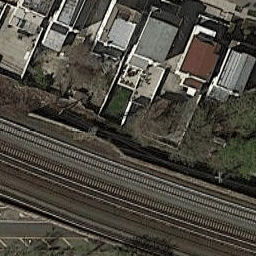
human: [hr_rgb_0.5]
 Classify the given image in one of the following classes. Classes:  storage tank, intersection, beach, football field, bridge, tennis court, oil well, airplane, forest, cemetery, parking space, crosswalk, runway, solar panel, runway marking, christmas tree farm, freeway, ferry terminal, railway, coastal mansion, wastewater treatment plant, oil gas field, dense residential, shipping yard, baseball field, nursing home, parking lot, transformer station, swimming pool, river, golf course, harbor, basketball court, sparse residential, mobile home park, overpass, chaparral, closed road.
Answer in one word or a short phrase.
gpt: railway